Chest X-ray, PA view. Patient: 53 years old, sex F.
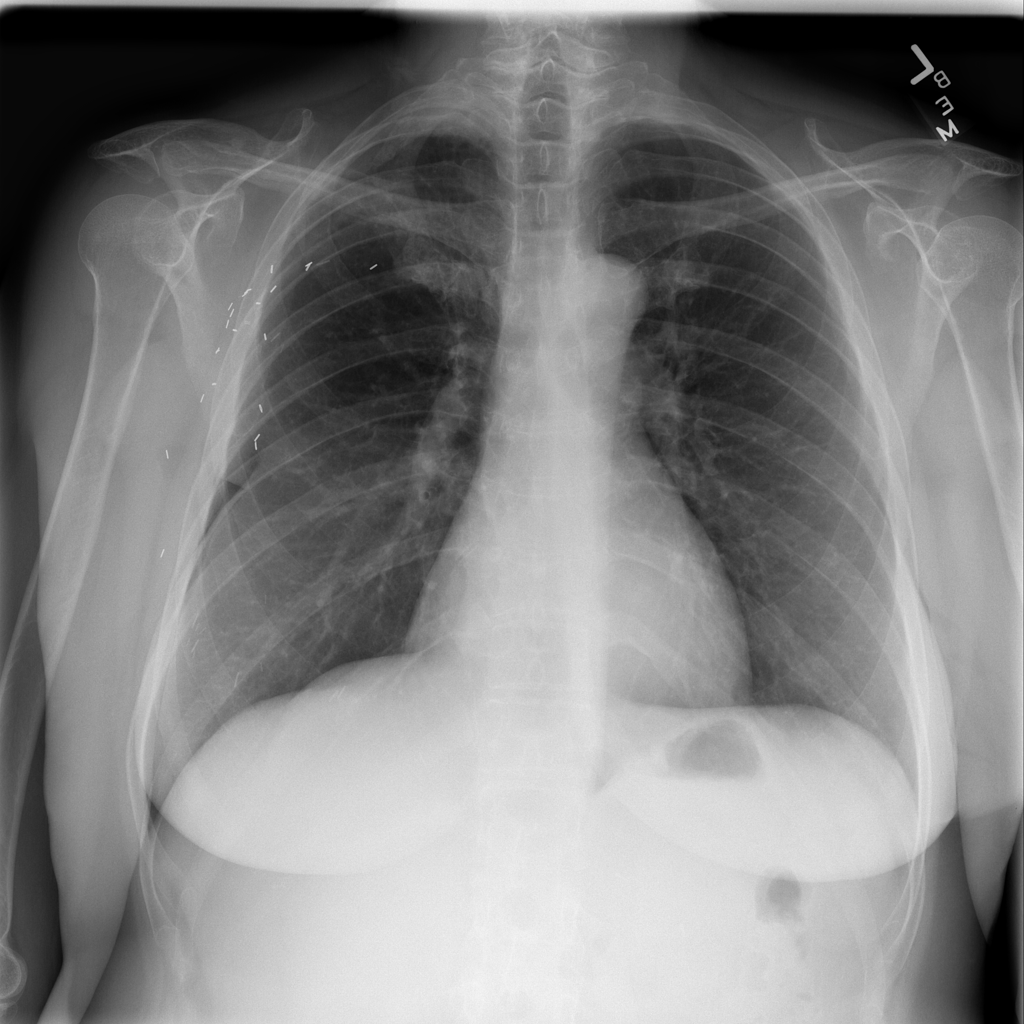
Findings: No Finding